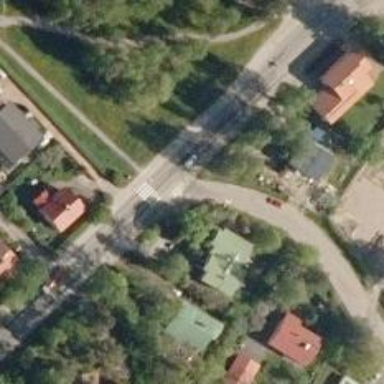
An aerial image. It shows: Road with "give way" sign.